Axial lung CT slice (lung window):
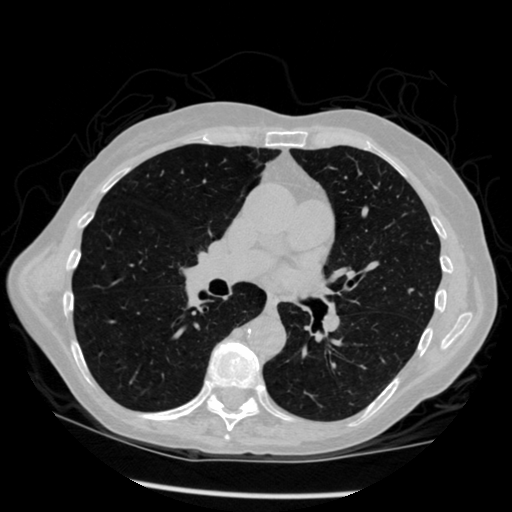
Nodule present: no